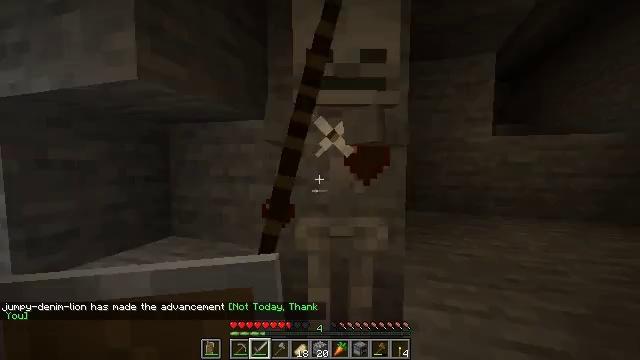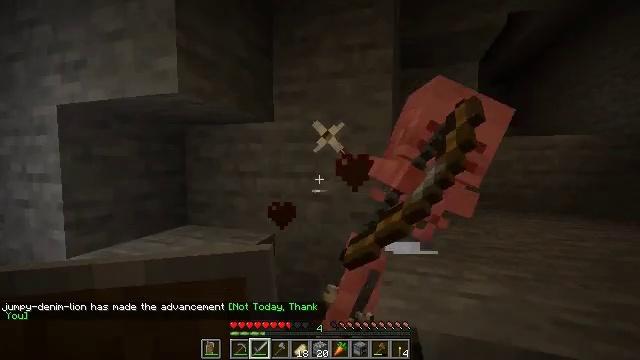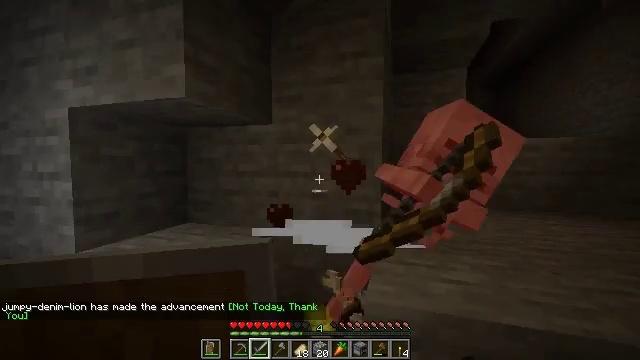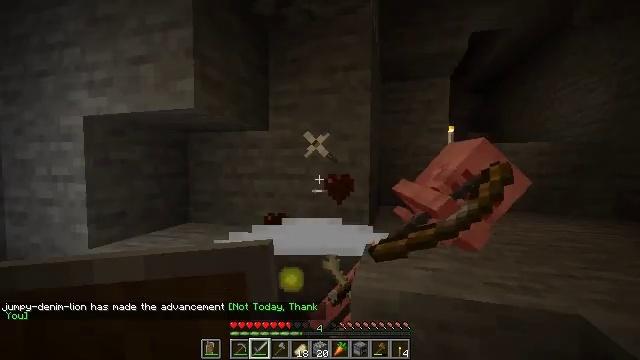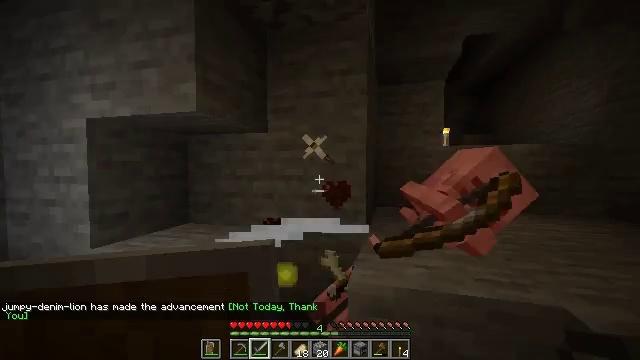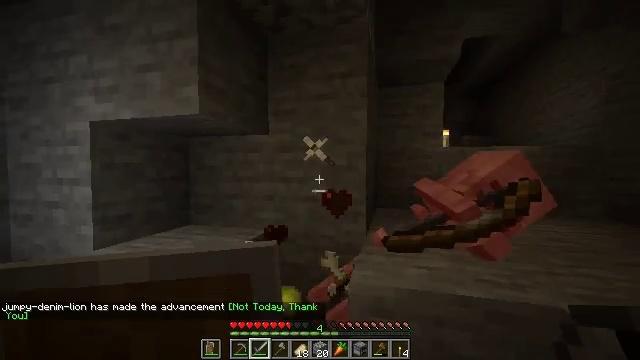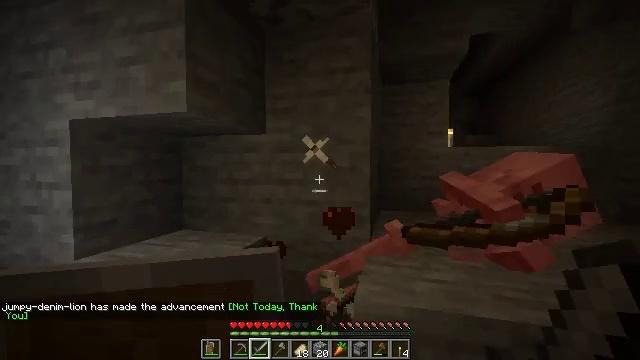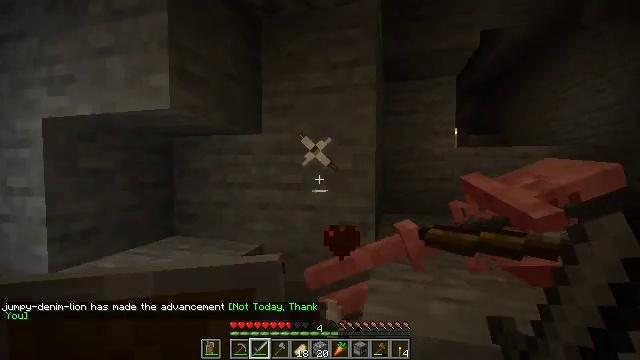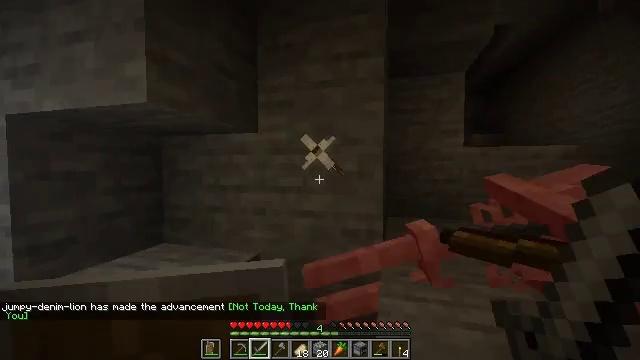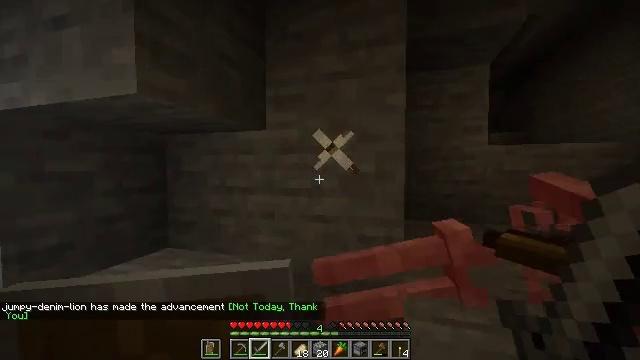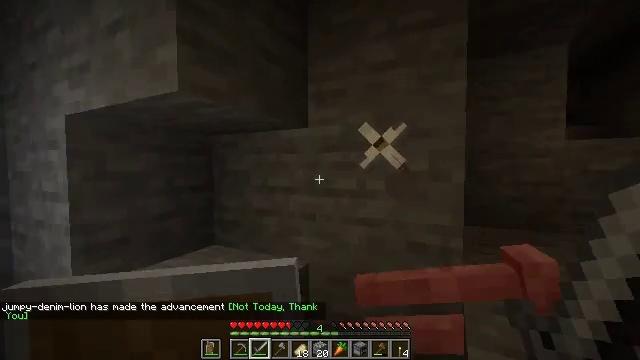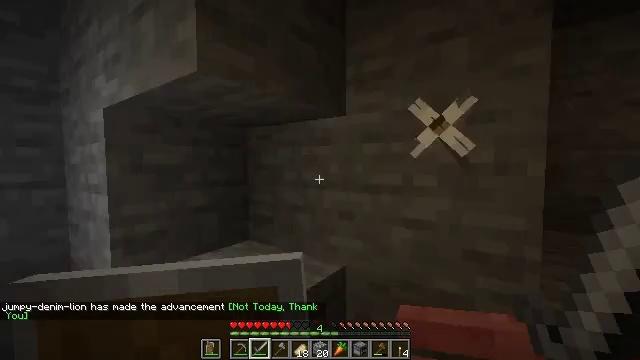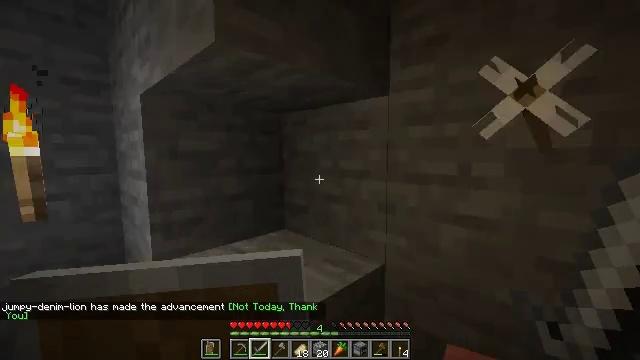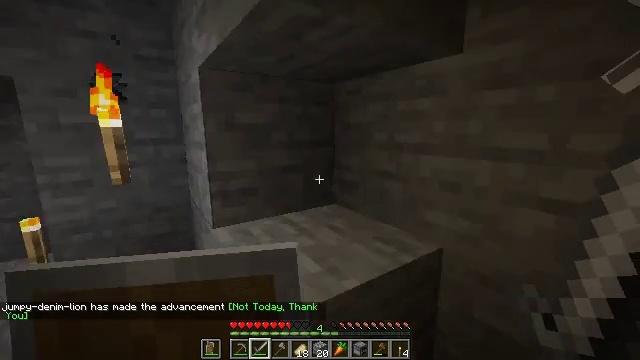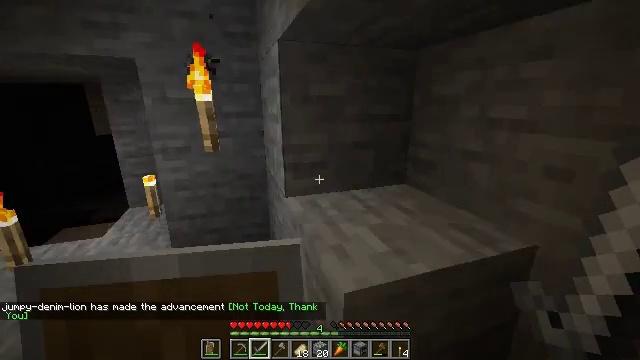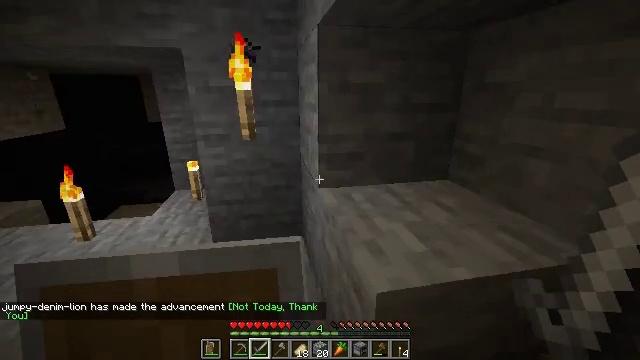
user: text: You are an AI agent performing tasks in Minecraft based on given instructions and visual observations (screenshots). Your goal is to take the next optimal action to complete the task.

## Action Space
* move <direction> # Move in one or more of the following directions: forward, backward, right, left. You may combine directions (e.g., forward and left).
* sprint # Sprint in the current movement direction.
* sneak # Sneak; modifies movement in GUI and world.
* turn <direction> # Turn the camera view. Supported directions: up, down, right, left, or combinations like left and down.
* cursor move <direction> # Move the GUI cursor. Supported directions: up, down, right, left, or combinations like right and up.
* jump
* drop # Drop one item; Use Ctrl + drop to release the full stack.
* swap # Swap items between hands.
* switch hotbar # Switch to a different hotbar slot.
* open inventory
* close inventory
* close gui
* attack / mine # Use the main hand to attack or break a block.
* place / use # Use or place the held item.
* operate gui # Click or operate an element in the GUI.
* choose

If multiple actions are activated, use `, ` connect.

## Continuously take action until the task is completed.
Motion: motion action
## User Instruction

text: Mine the wall torch to remove it.
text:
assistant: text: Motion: move back
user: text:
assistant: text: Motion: move back
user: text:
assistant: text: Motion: turn right
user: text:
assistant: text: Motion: no_op
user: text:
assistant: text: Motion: move forward
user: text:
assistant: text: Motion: move forward
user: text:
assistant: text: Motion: move forward
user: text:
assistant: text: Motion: move forward
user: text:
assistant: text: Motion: move forward, turn left
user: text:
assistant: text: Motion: move forward, turn left
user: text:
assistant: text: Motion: move forward, turn left and down
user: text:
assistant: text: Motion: move forward and move right, turn left and down
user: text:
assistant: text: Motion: move forward and move right, turn left and down
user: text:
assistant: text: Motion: move forward and move right, turn left and down
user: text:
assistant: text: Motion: move forward and move right, turn left and down
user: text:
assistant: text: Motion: move right, turn left and down
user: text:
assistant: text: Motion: move right, turn left
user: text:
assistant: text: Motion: move right, turn left
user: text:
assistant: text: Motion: move right, turn left and down
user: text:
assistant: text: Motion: move right, turn left and down
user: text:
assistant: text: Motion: move back and move right, turn left and down
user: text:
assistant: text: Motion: move back, turn left
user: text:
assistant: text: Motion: move back
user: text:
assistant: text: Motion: move back
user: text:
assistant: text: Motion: move back
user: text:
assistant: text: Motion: no_op
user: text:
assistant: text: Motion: no_op
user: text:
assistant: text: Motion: move forward
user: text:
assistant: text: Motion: move forward
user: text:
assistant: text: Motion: move forward